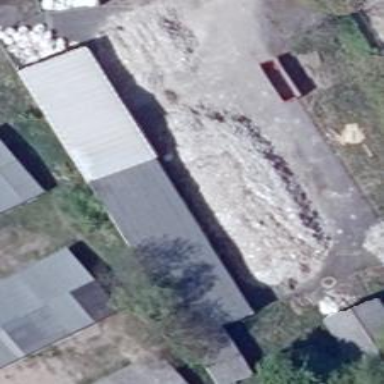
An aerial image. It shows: Group of garages.